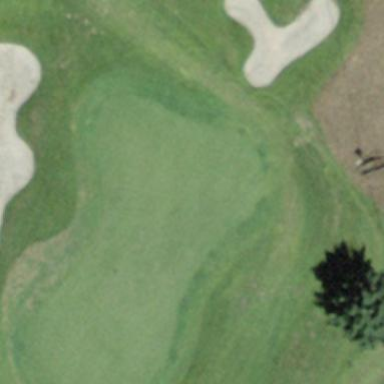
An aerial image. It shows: Golf green.